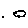
Label: moon